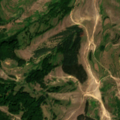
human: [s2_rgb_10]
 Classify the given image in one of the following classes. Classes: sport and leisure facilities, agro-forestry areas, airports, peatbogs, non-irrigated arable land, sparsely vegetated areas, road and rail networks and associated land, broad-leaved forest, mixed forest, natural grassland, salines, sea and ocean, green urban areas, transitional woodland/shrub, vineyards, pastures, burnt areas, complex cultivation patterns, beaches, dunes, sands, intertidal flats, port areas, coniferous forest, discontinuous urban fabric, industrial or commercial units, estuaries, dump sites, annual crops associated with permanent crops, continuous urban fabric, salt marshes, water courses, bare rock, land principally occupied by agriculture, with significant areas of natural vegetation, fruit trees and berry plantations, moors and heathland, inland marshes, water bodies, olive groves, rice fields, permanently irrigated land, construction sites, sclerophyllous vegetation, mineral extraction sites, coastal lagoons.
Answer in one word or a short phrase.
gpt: land principally occupied by agriculture, with significant areas of natural vegetation, broad-leaved forest, sparsely vegetated areas